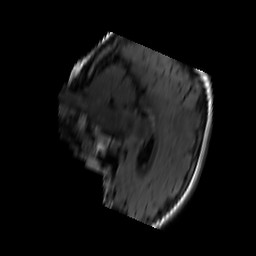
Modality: FLAIR
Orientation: sagittal
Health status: ill
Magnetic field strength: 3 T